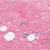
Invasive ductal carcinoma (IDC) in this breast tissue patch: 0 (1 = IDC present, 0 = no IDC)